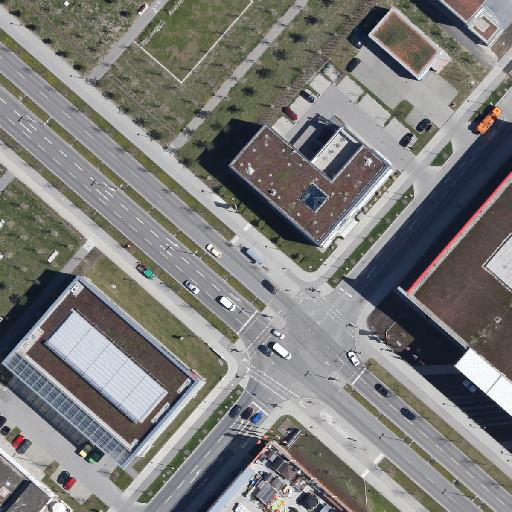
Referring expression: car